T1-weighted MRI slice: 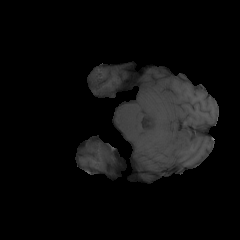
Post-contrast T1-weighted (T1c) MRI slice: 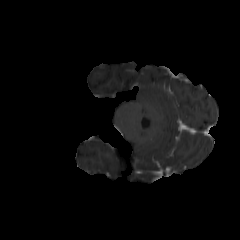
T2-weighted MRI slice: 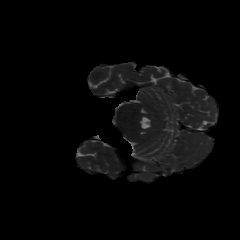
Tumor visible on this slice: no